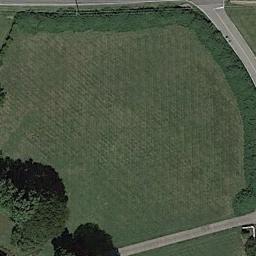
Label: meadow